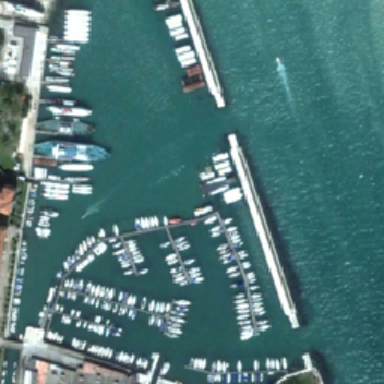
A port with a bank is built near several houses and buildings .